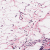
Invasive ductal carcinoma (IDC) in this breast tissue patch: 1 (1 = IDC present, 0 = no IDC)